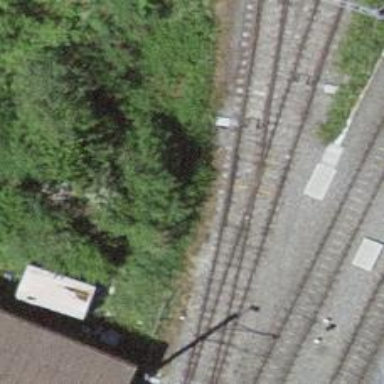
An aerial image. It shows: Railway switch.